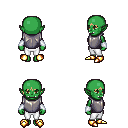
a pixel art fantasy rpg character, female body template, orc, green skin, steel chest armor, white pants, plain hairstyle, white cloth bracers, gold boots, four views (front, back, left, right), 2x2 character sprite sheet, small pixel art, hard edges, no anti-aliasing